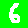
Digit: 6